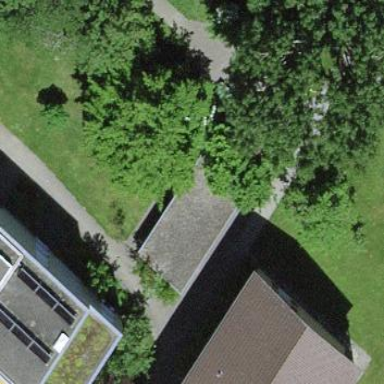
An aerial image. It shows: View of roof of building.